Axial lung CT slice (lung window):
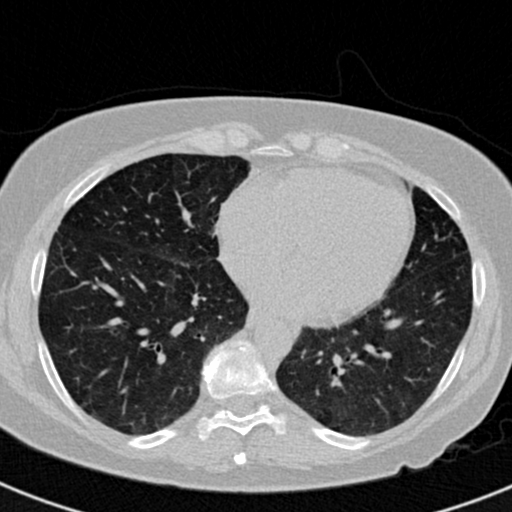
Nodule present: no